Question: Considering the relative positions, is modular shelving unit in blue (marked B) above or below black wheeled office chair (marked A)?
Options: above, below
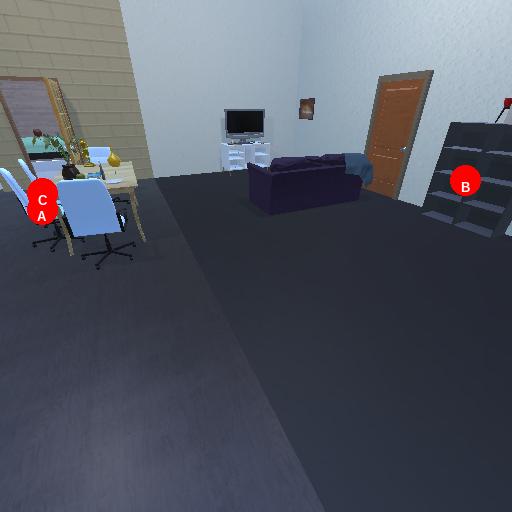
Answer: above